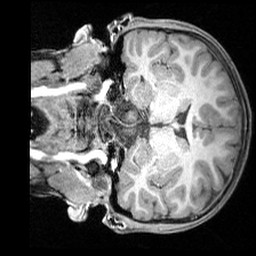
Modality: T1w
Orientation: coronal
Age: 9
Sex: female
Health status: ill
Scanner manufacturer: siemens
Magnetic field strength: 3 T
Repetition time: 1.6 s
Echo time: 0.00179 s